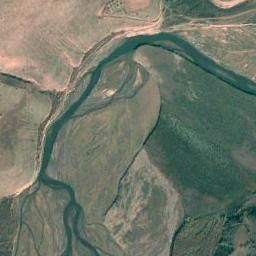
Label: river